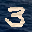
Label: 3